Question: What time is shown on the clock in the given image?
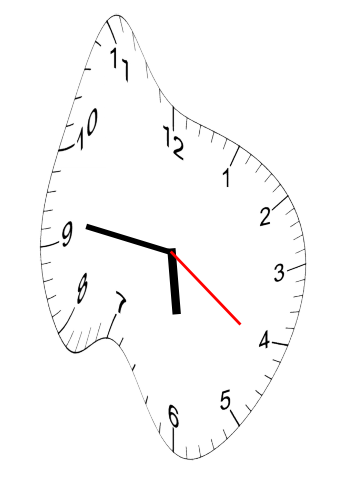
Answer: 05:46:21